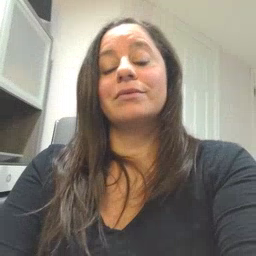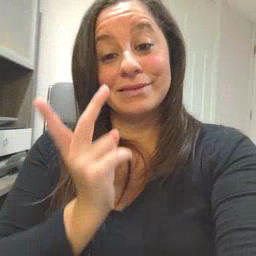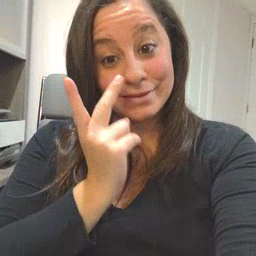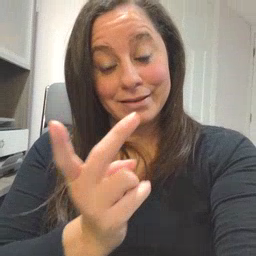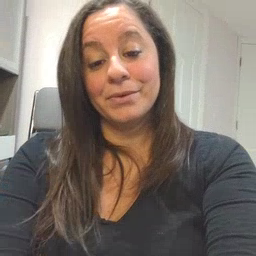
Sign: see